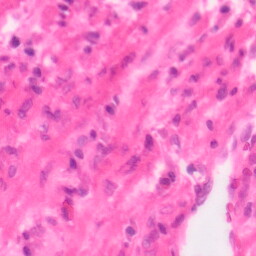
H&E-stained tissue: Colon